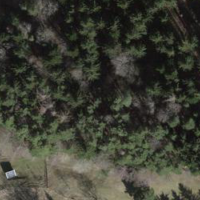
EUNIS habitat code: 44
Species observed at this site:
Fagus sylvatica
Ilex aquifolium